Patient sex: F
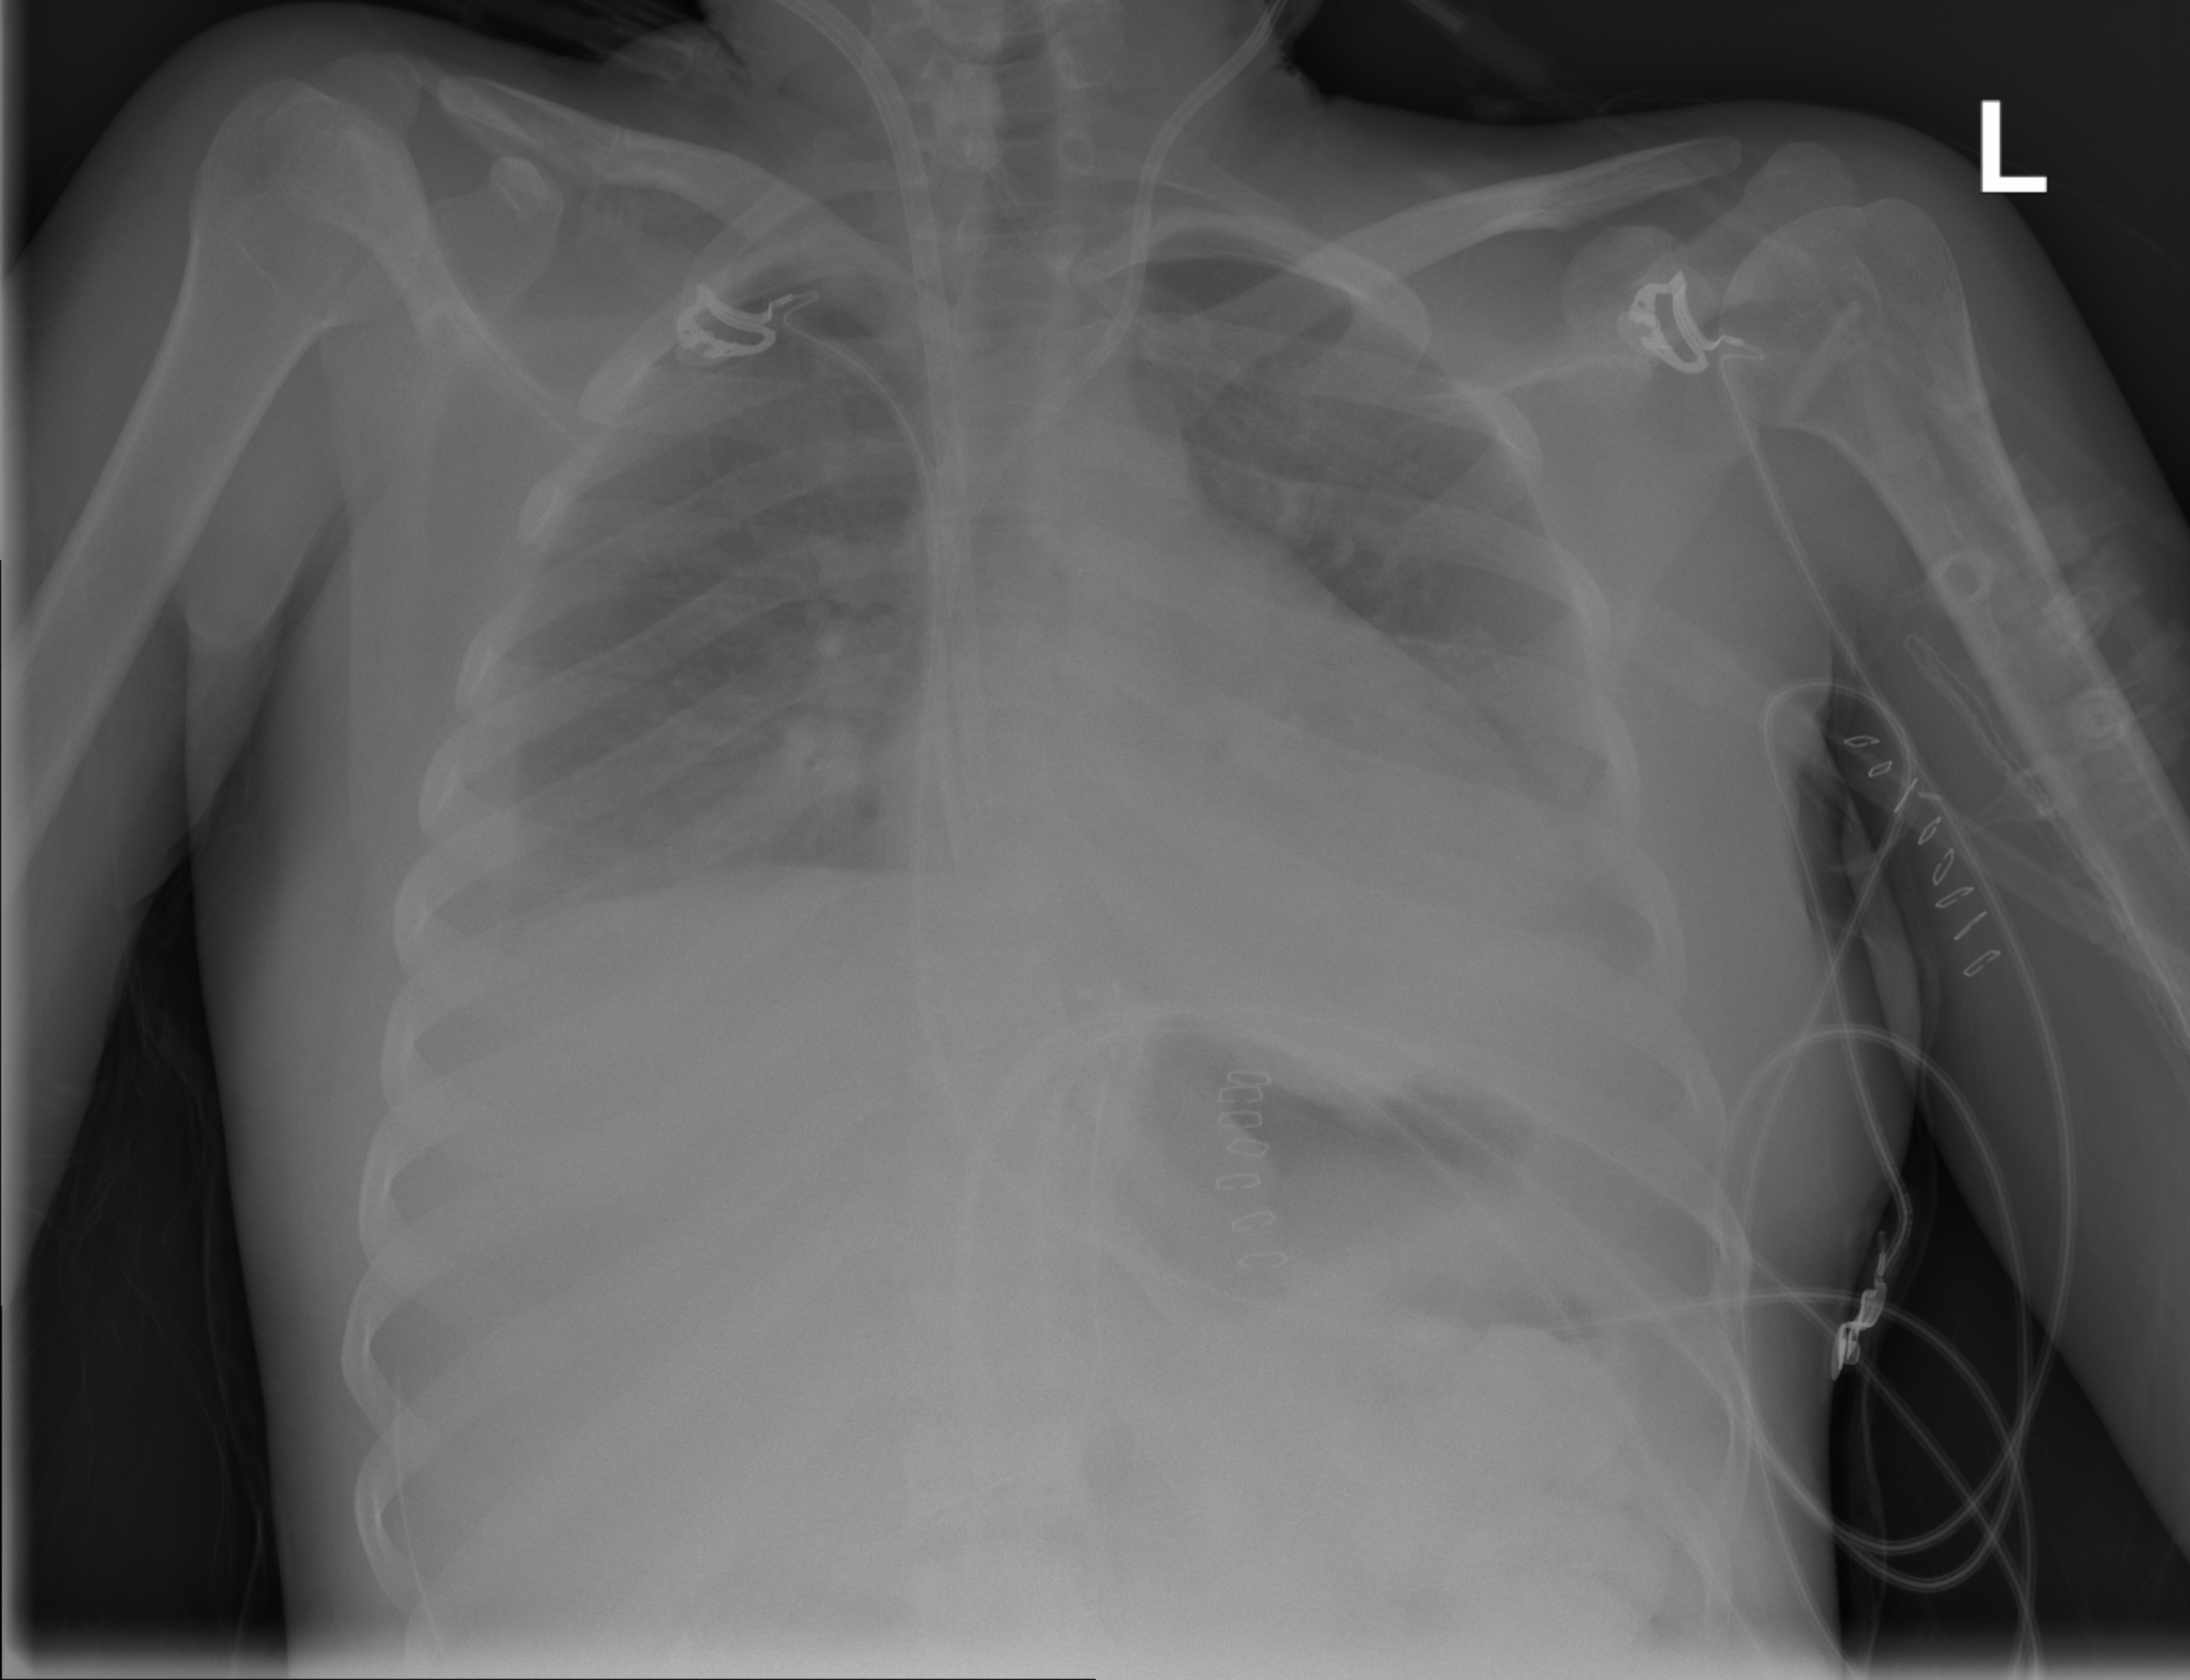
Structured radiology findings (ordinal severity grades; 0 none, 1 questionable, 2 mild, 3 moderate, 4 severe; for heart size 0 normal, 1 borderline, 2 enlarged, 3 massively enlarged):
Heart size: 0
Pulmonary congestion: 0
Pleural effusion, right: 2
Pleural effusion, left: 2
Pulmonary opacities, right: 0
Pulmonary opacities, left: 0
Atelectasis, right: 2
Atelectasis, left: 2